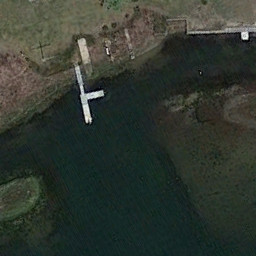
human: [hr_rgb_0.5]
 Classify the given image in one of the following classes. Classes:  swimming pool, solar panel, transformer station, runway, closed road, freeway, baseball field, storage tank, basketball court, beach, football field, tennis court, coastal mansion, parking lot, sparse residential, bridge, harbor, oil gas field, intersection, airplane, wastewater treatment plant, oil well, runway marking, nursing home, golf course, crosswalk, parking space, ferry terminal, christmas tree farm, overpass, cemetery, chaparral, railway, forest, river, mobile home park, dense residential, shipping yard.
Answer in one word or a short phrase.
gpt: ferry terminal